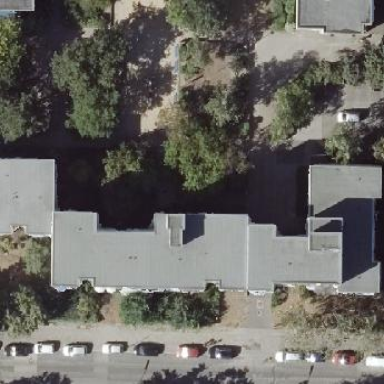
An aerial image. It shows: Flat-roofed apartment building.